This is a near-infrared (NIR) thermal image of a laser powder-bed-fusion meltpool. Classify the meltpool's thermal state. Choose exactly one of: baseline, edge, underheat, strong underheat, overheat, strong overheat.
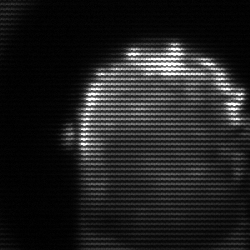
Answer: baseline